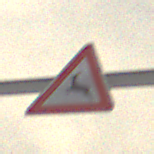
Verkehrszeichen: WildwechselRechts
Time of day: MorningAfternoon
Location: Outdoor (Nature)
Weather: Overcast
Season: Winter
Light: Natural